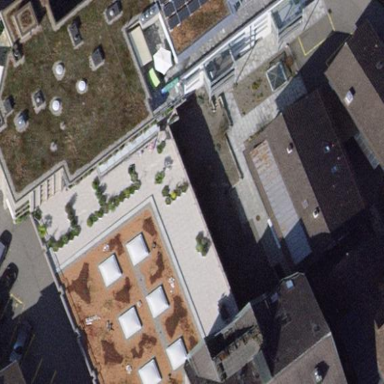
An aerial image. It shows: Flat-roofed apartment building.